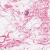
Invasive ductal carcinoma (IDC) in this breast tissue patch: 0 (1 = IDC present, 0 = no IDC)